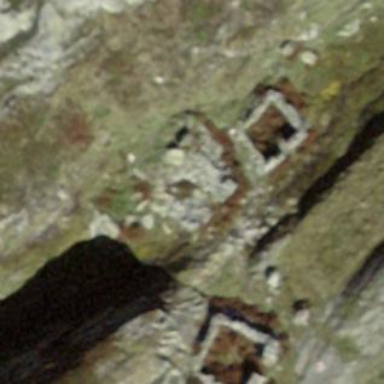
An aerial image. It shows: View of historic ruins.